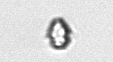
Label: Heterocapsa_rotundata